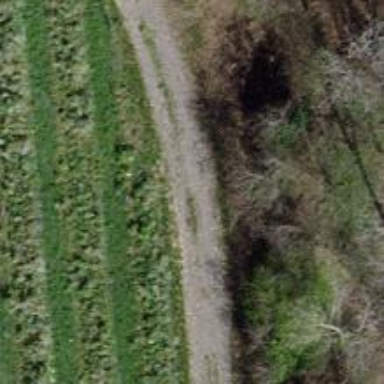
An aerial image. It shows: Grass track with Grade 4 tracktype.